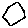
Label: hexagon